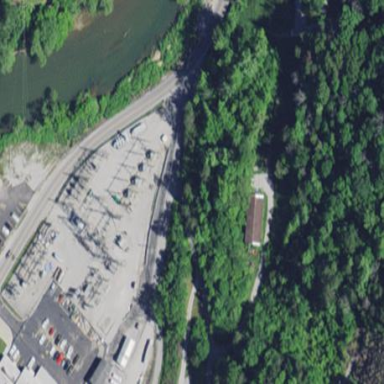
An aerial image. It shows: Distribution level power substation.